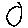
Label: circle